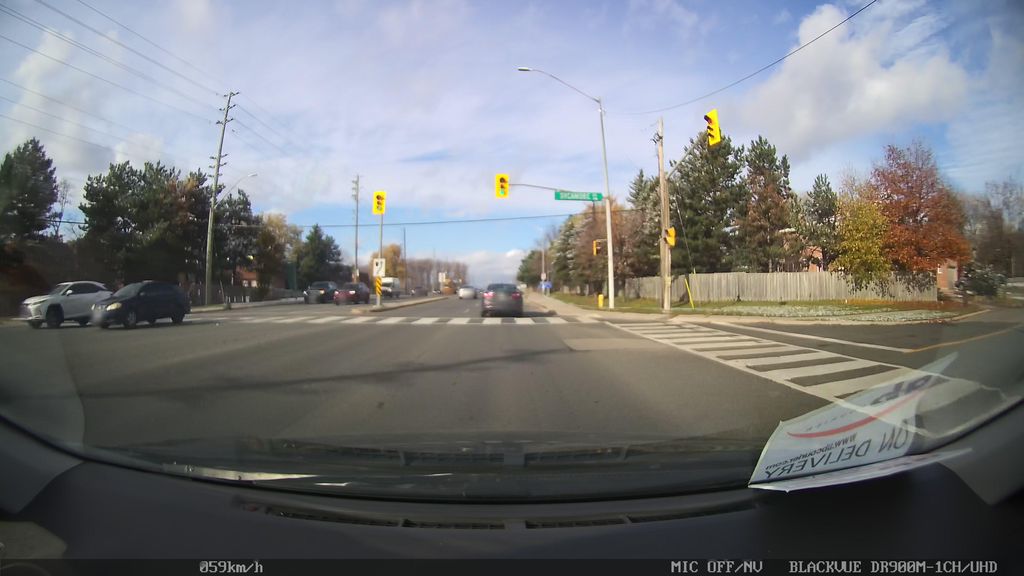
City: toronto